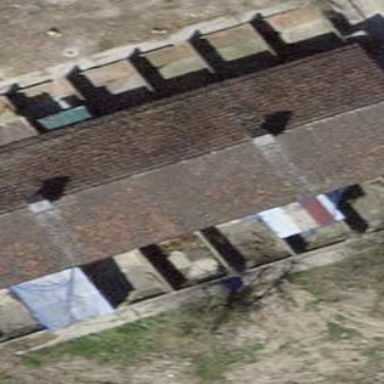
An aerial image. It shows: Building with gabled roof made of roof tiles. The roof orientation is along the building.